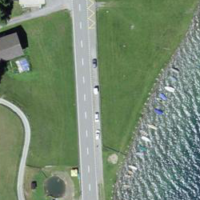
EUNIS habitat code: 26
Species observed at this site:
Chamaenerion angustifolium
Ajuga pyramidalis